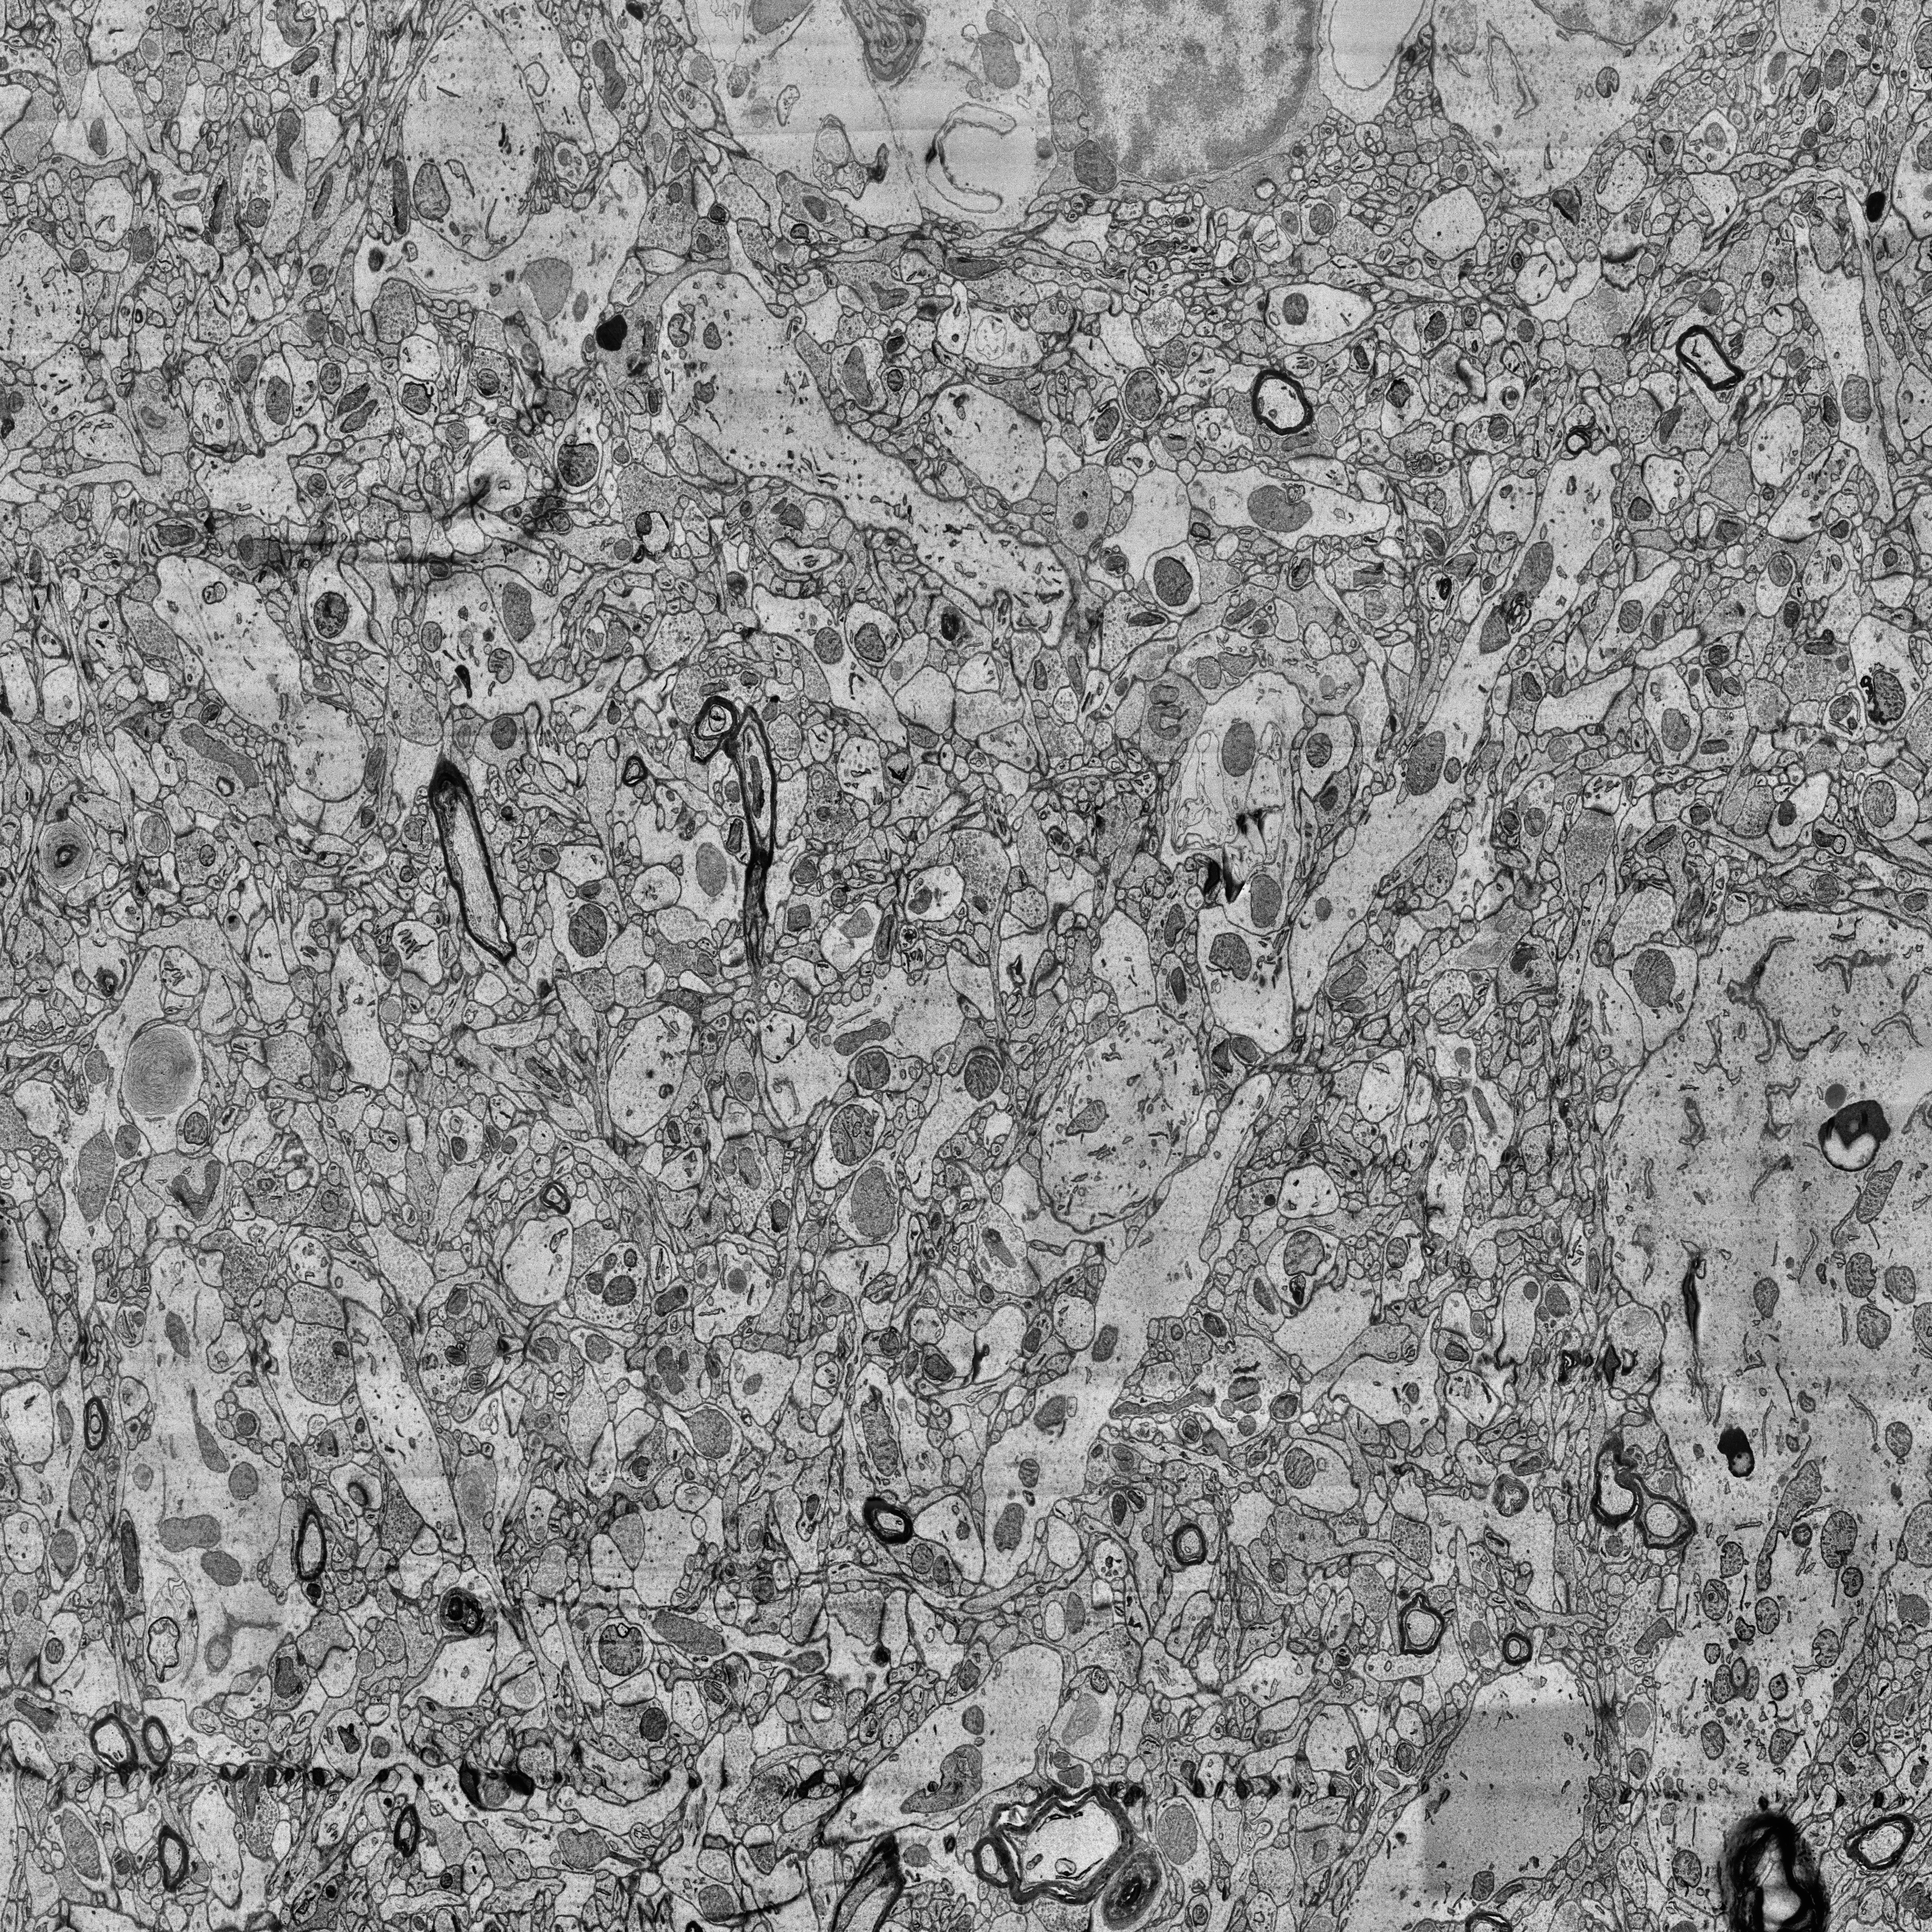
Electron microscopy slice of human cortex tissue
Slice depth (z): 176
Mitochondria instances in slice: 500